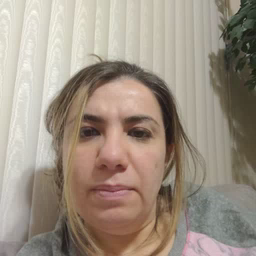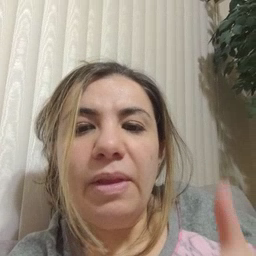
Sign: thankyou